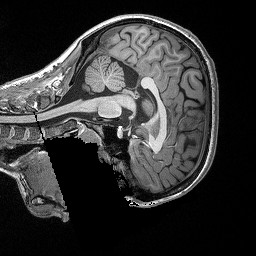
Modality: T1w
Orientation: sagittal
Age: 19
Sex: female
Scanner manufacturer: siemens
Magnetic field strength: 3 T
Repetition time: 2.3 s
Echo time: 0.00298 s